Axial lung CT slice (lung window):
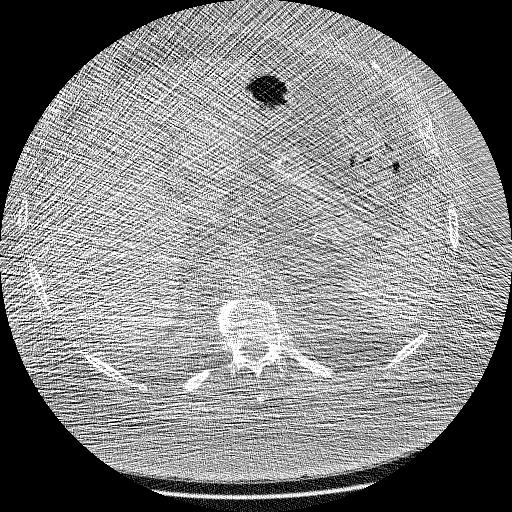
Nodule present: no